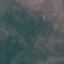
Label: HerbaceousVegetation